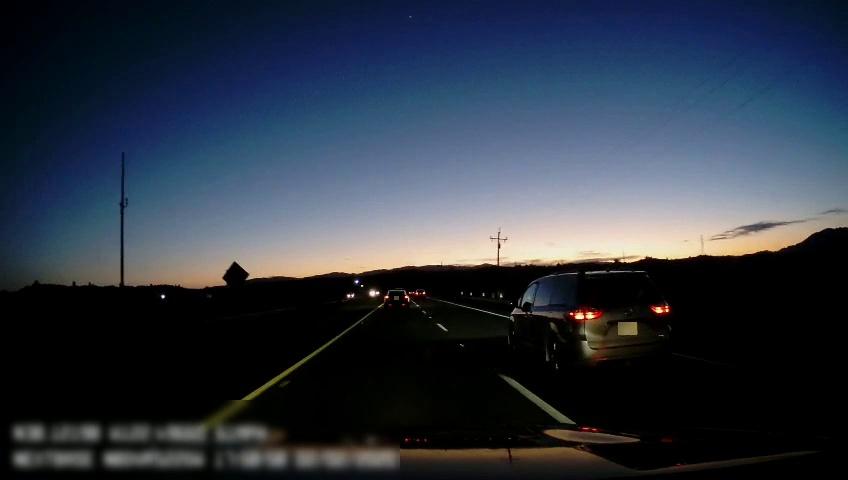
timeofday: Dusk/Dawn/Twilight
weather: Sunny
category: Drivable Space
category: Vehicles | SUV
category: Vehicles | SUV
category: Vehicles | SUV
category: Lanes | Current Lane
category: Lanes | Current Lane
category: Lanes | Current Lane